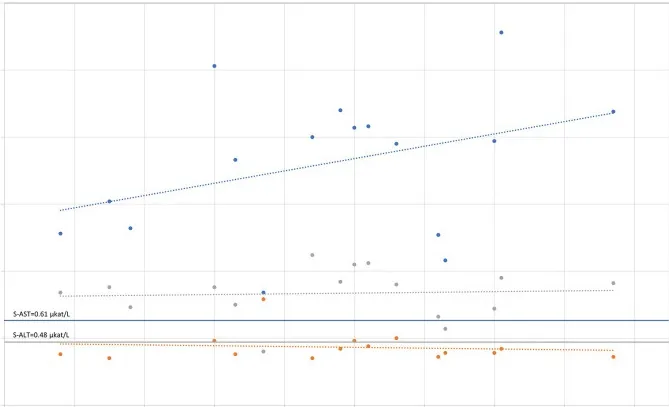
S-AST, S-ALT and S-GGT levels are presented over time for the patient measured in mukat/L.
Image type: chart (chart)